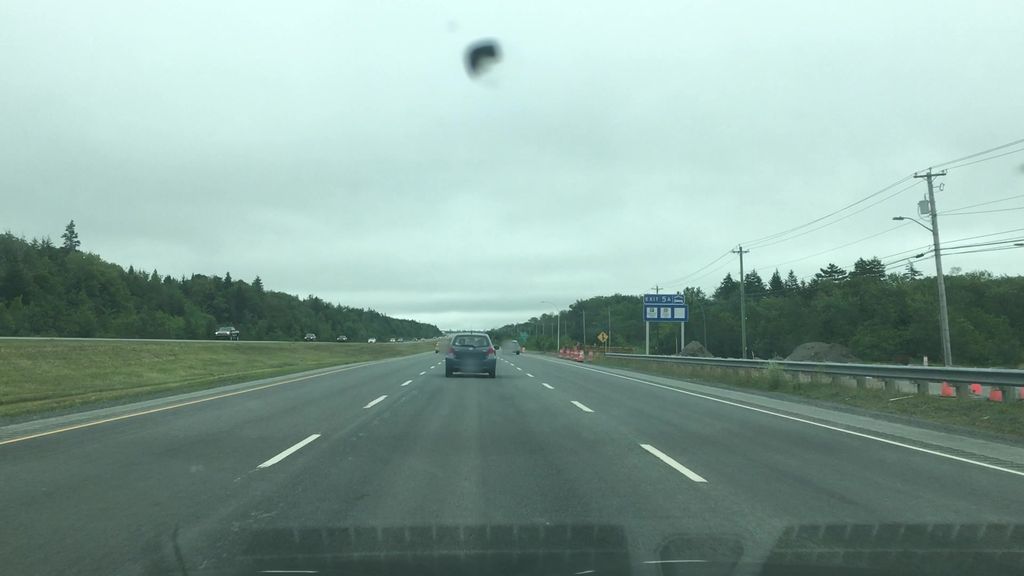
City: halifax